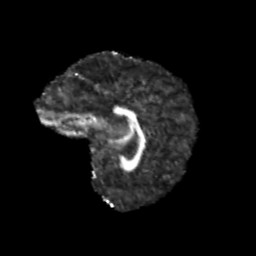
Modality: FA
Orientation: sagittal
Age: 9
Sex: female
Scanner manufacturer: siemens
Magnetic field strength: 3 T
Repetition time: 3.8 s
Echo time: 0.07 s